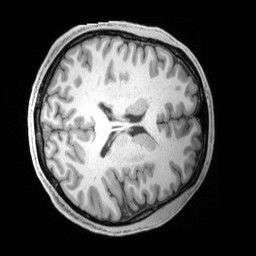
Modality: T1w
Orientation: axial
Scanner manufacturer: siemens
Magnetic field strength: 3 T
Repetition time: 2.4 s
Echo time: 0.00228 s